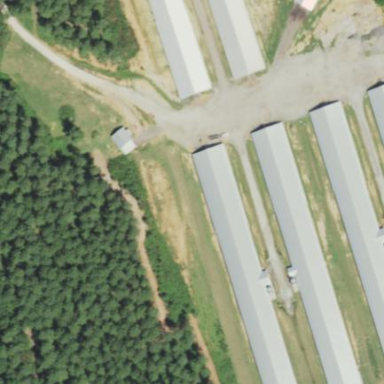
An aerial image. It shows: Farm building.